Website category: university
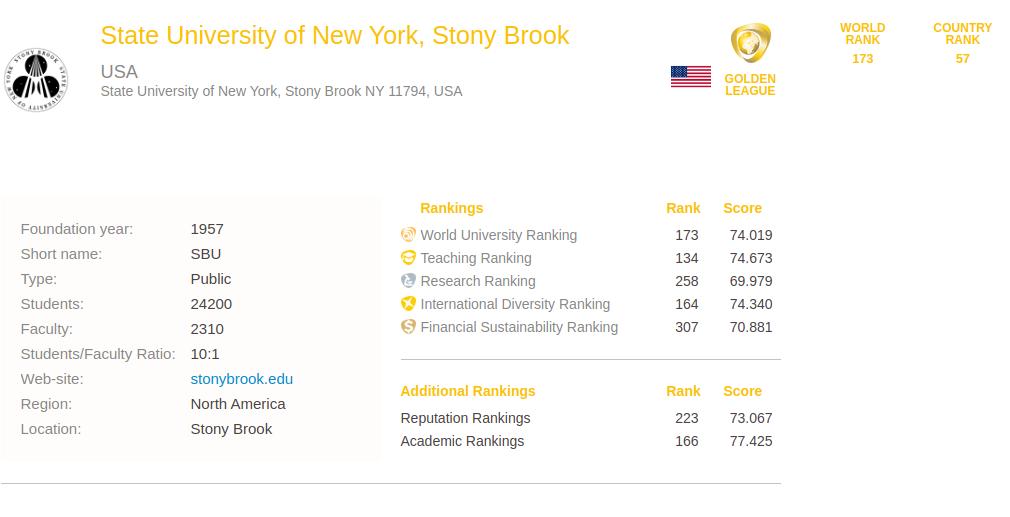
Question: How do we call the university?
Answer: State University of New York, Stony Brook

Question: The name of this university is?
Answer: State University of New York, Stony Brook

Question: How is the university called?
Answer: State University of New York, Stony Brook

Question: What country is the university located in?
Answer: USA

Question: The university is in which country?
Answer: USA

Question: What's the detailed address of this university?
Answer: State University of New York, Stony Brook NY 11794, USA

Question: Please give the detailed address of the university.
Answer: State University of New York, Stony Brook NY 11794, USA

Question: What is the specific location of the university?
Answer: State University of New York, Stony Brook NY 11794, USA

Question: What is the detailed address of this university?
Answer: State University of New York, Stony Brook NY 11794, USA

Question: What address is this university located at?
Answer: State University of New York, Stony Brook NY 11794, USA

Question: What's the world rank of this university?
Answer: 173

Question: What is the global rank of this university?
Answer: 173

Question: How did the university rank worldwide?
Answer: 173

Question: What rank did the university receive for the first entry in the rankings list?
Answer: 173

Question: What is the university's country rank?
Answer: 57

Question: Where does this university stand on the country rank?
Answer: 57

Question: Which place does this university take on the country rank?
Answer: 57

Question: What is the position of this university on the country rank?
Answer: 57

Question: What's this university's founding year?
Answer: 1957

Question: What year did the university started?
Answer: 1957

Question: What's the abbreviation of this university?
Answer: SBU

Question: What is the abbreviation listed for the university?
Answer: SBU

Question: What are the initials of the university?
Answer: SBU

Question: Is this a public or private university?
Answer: Public

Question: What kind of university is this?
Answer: Public

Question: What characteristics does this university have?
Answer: Public

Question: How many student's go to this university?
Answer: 24200

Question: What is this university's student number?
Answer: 24200

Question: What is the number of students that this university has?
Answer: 24200

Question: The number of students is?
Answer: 24200

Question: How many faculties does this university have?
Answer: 2310

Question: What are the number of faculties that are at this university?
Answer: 2310

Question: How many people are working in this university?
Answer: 2310

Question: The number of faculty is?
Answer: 2310

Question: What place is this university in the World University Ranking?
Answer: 173

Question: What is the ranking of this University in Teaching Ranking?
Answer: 134

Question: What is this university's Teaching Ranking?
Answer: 134

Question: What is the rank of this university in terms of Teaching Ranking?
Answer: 134

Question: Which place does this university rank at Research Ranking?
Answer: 258

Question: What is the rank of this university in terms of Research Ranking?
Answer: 258

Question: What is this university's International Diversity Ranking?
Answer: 164

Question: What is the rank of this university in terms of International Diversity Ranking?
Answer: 164

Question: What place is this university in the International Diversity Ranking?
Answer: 164

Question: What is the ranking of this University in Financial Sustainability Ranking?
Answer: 307

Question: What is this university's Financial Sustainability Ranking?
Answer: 307

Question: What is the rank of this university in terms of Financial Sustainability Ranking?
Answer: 307

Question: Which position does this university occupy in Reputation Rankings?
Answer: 223

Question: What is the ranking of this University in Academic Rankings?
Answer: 166

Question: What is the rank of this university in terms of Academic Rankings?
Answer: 166

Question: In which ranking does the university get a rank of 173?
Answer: World University Ranking

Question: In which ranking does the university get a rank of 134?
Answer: Teaching Ranking

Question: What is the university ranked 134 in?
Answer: Teaching Ranking

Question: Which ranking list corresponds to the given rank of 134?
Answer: Teaching Ranking

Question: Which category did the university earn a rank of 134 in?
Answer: Teaching Ranking

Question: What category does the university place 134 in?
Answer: Teaching Ranking

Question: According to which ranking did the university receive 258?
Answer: Research Ranking

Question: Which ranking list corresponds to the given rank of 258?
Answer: Research Ranking

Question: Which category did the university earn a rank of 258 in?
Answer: Research Ranking

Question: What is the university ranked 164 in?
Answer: International Diversity Ranking

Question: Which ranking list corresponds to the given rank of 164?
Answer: International Diversity Ranking

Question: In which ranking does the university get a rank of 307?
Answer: Financial Sustainability Ranking

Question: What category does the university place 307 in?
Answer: Financial Sustainability Ranking

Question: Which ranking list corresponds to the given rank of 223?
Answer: Reputation Rankings

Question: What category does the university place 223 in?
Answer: Reputation Rankings